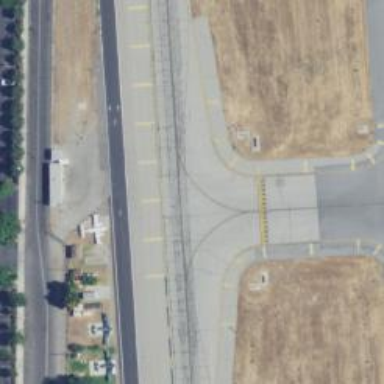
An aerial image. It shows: View of taxiway at the airport.